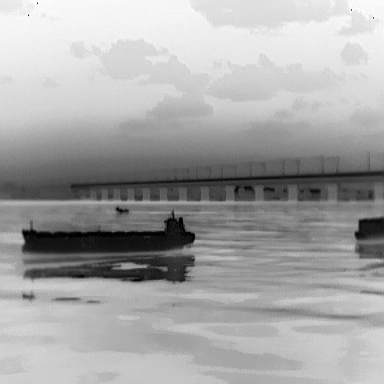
There are three objects shown in the infrared image, including a liner, a warship, and a fishing_boat.